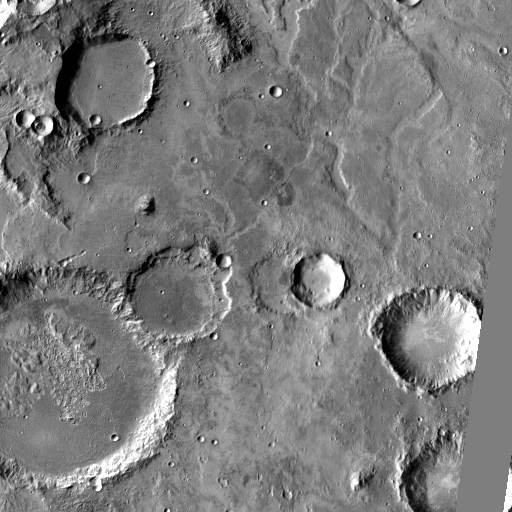
Crater classes present: Background, Other, Buried, Secondary